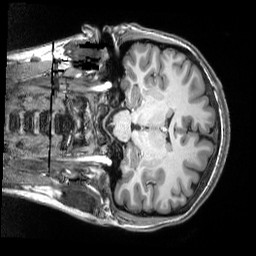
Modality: T1w
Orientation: coronal
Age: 22
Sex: female